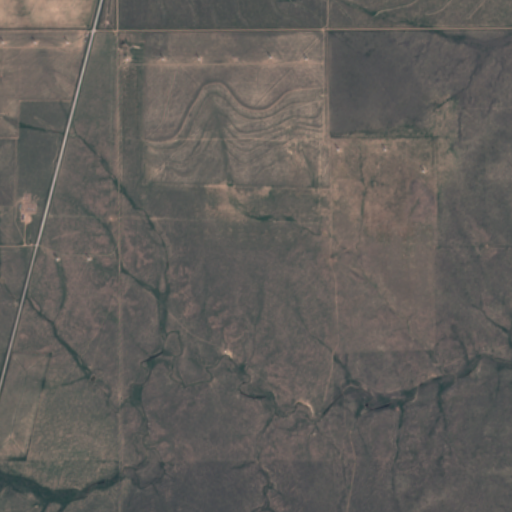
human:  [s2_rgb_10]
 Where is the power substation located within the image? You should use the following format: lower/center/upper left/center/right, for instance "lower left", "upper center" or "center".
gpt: The power substation is located in the center left of the image.
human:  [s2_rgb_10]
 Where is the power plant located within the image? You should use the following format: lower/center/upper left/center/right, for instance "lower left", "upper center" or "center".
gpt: There is no power plant in the image.